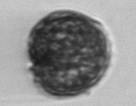
Label: Alexandrium_catenella